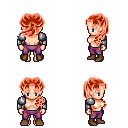
a pixel art fantasy rpg character, female body template, human, light skin, steel arm armor, magenta pants, red princess hairstyle, brown shoes, four views (front, back, left, right), 2x2 character sprite sheet, small pixel art, hard edges, no anti-aliasing